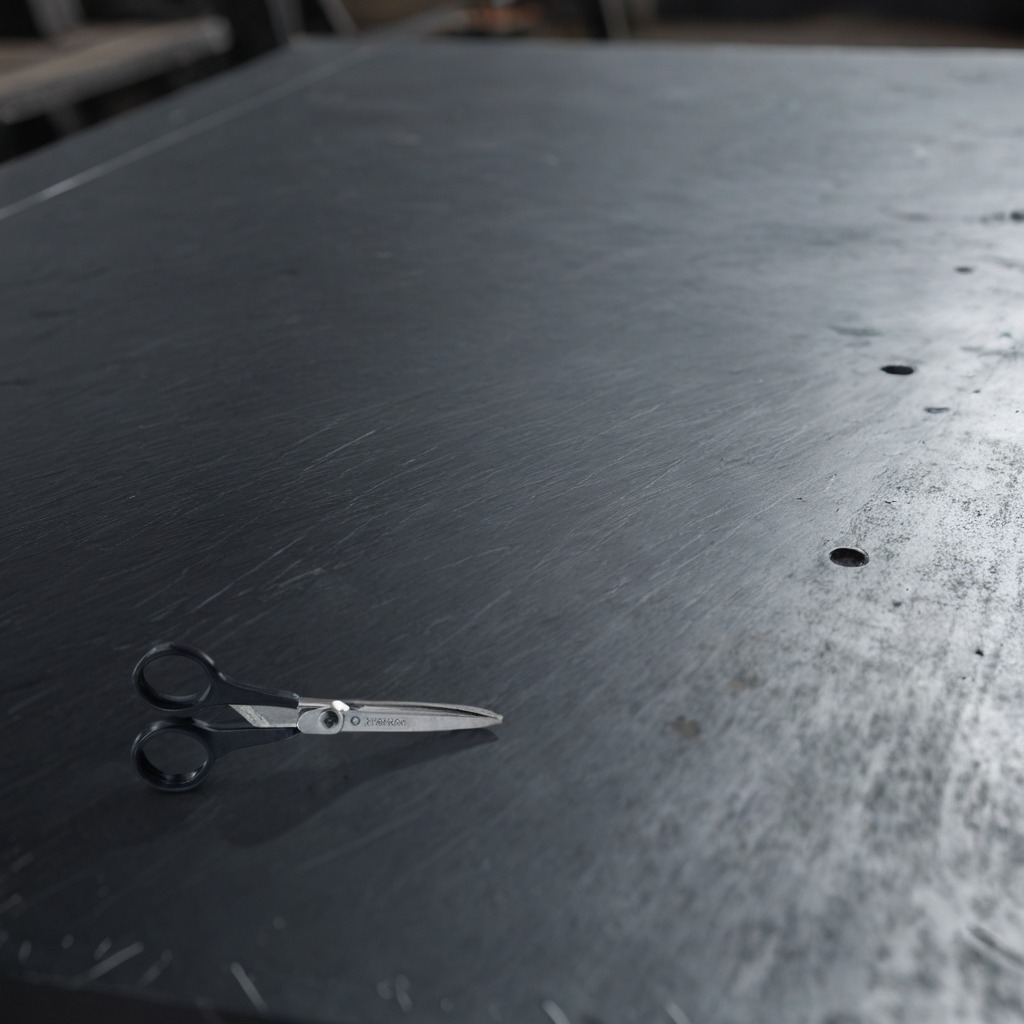
A scissor is lying on the cold steel table in a mining workshop gritty textures